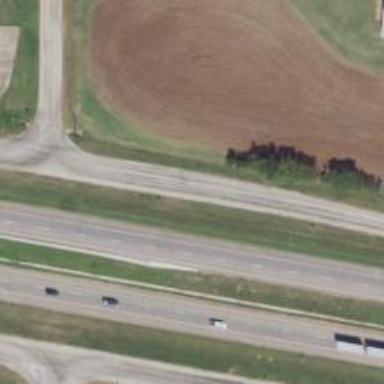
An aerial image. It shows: Trunk link highway.